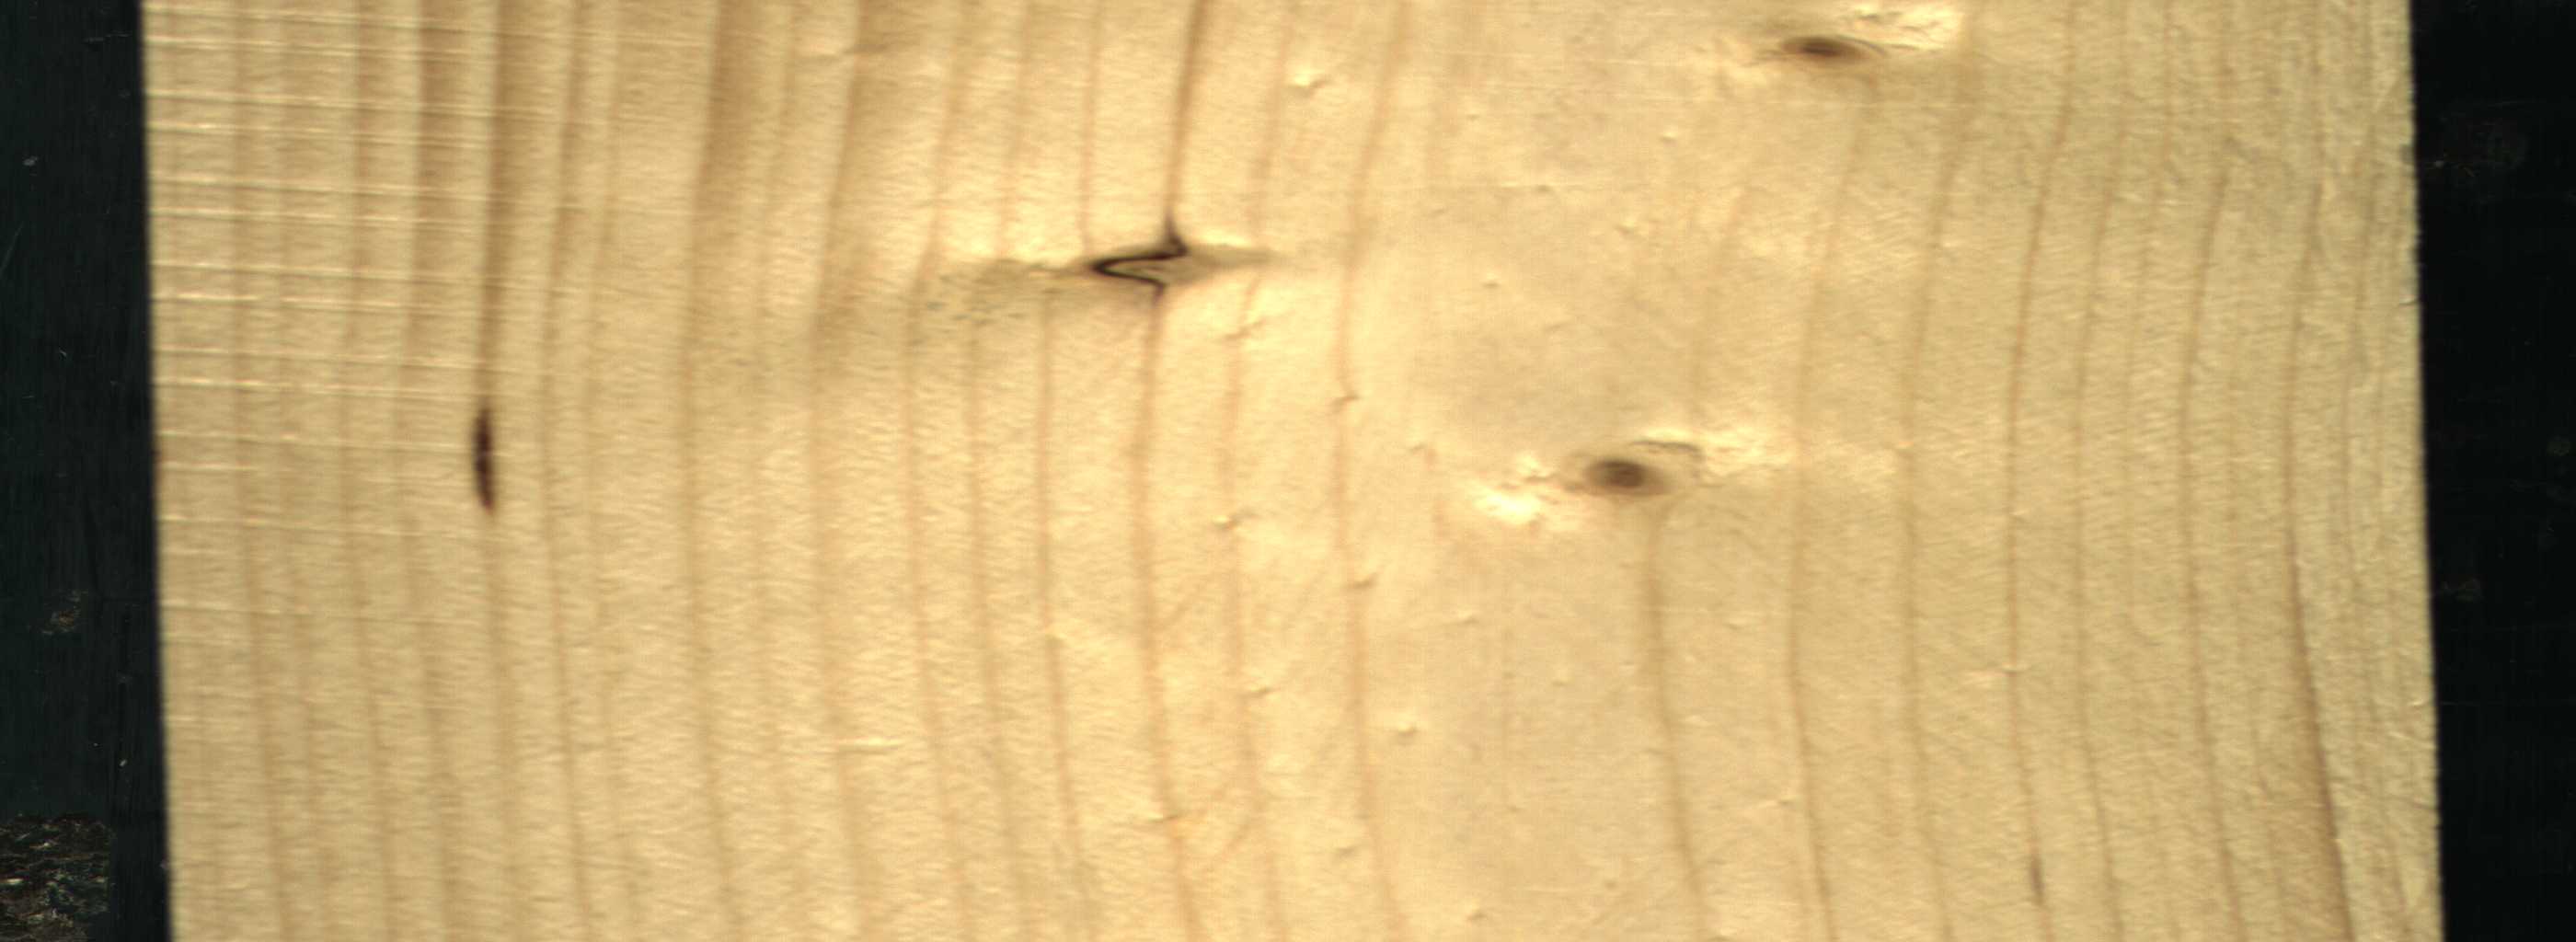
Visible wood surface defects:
resin
Dead_Knot
Live_Knot
Live_Knot